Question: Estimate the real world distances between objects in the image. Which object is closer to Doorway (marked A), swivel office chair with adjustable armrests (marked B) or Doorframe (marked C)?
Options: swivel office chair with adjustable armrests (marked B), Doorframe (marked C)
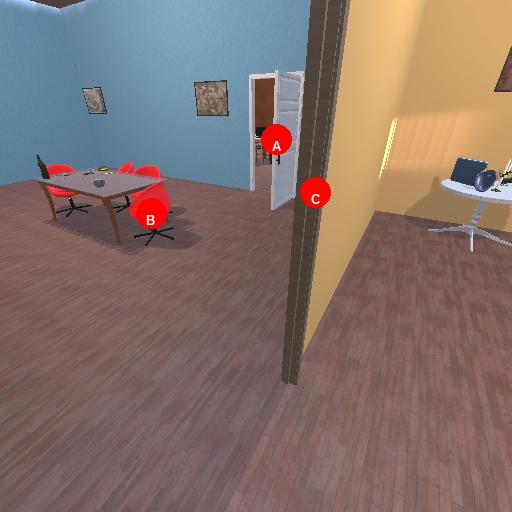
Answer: swivel office chair with adjustable armrests (marked B)